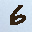
Label: 6